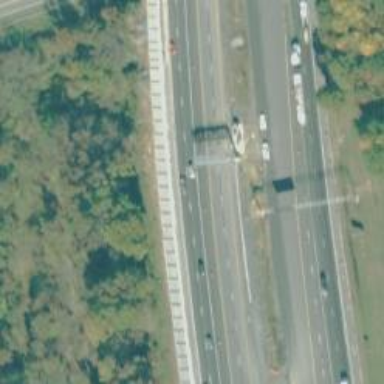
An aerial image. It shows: Toll gantry on the road.